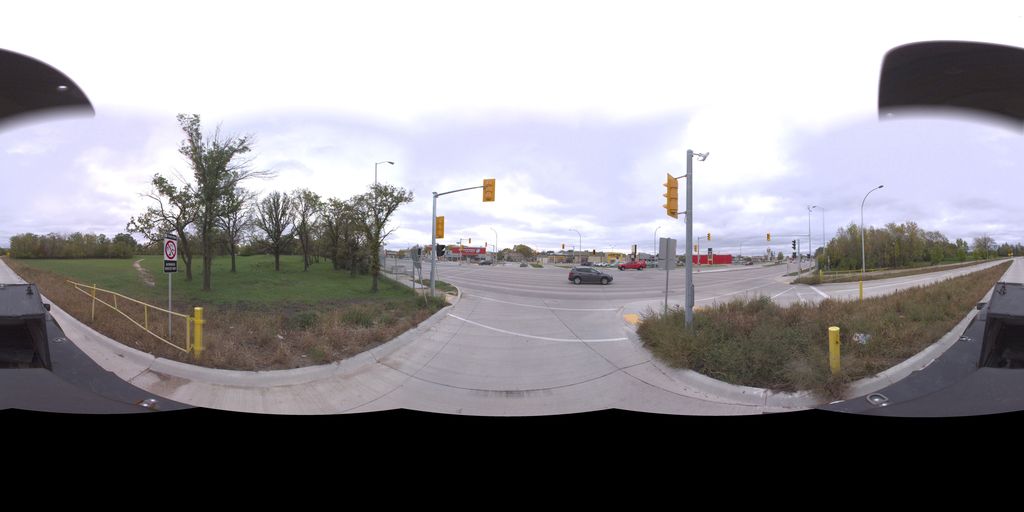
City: winnipeg